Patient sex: M
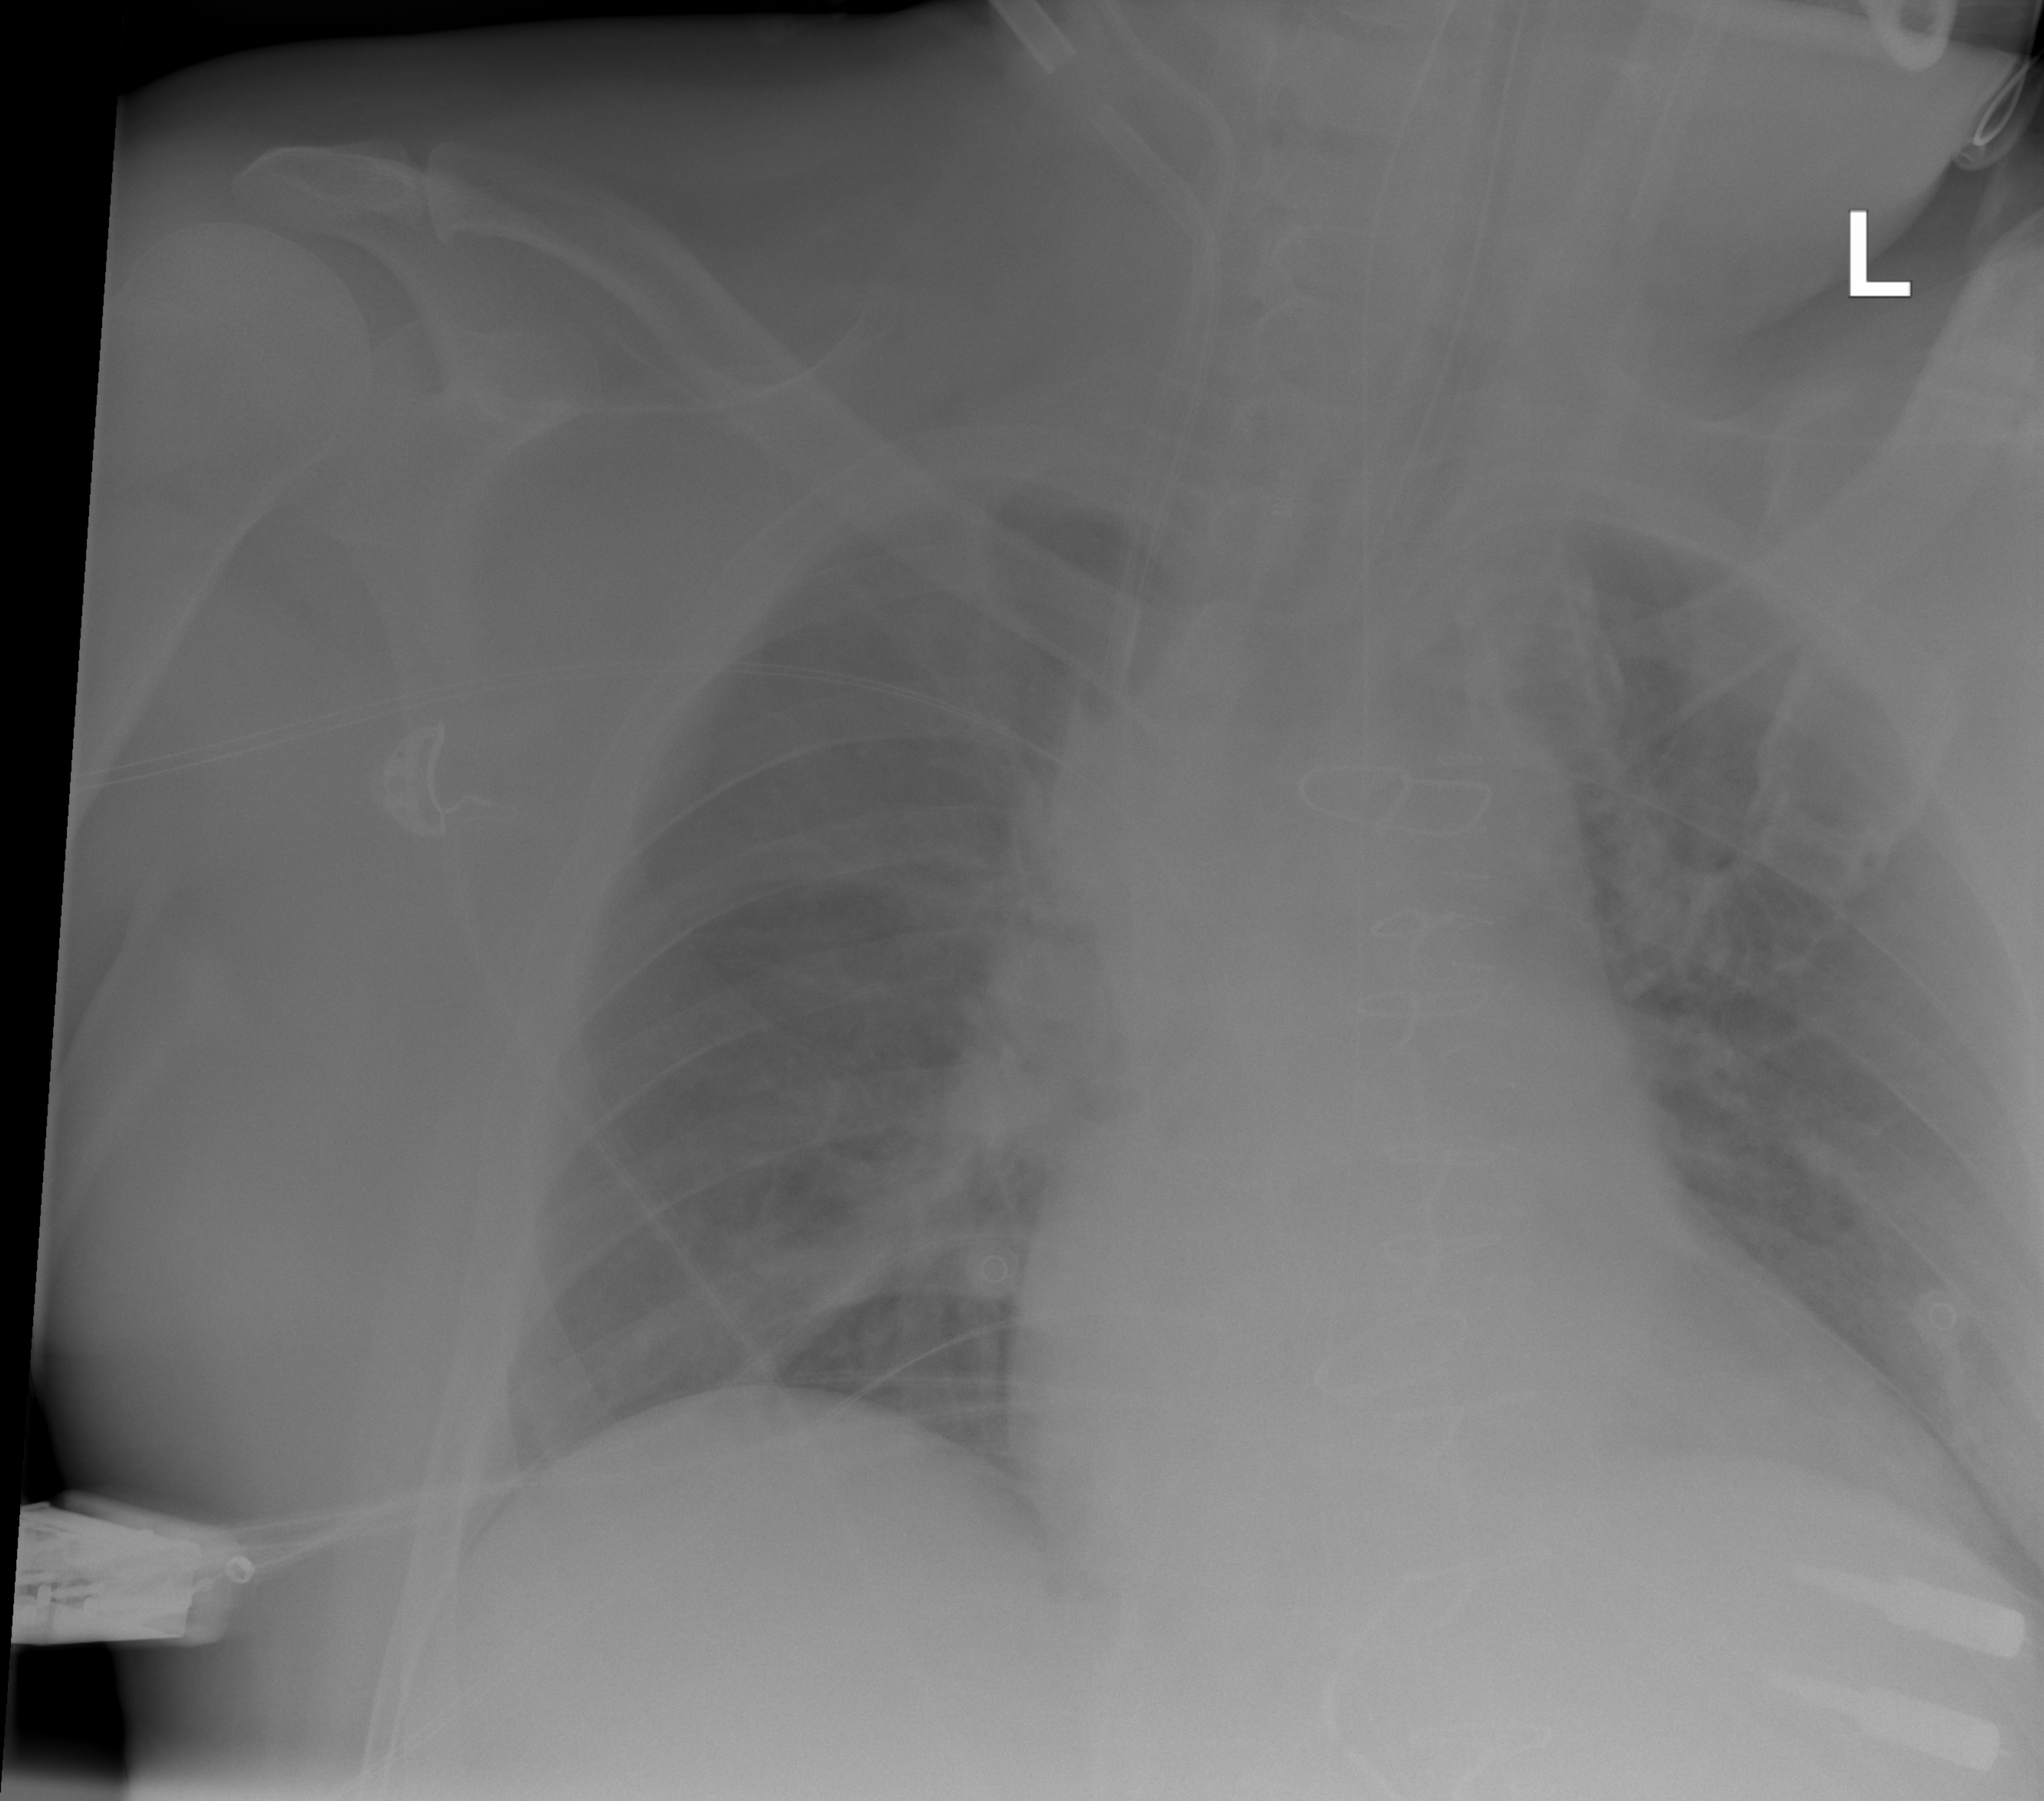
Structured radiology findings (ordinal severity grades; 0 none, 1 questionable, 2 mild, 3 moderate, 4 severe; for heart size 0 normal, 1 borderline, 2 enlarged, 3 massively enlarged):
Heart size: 2
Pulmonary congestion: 0
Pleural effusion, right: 0
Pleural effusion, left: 2
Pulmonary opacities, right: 0
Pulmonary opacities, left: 0
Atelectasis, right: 0
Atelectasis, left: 2